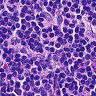
Metastatic tissue present: no